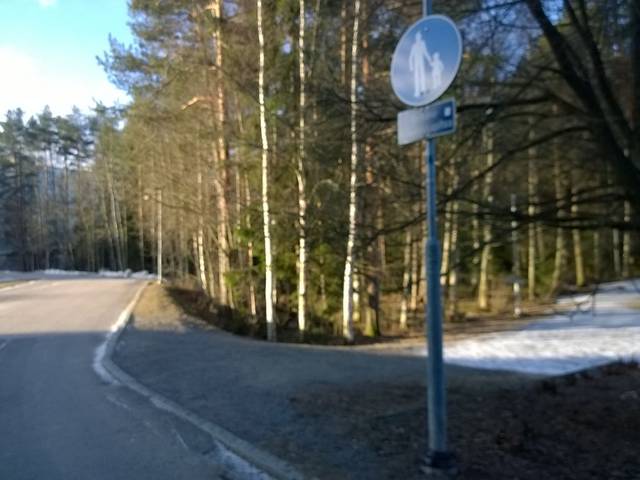
Region: Finland
Coordinates: 61.448, 23.849